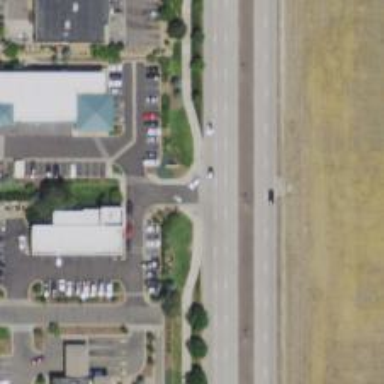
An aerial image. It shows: The Tower Road bike path crossing unmarked asphalt road.